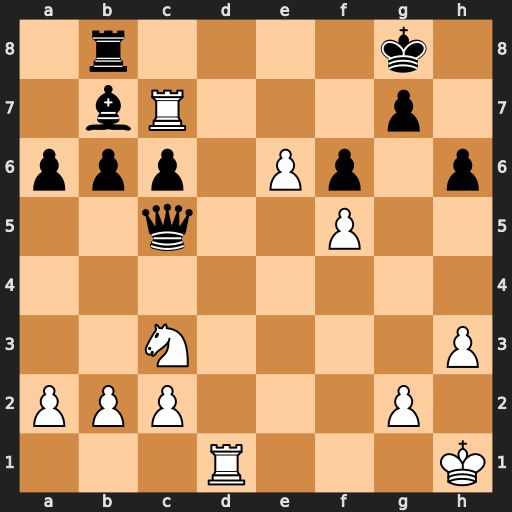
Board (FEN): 1r4k1/1bR3p1/ppp1Pp1p/2q2P2/8/2N4P/PPP3P1/3R3K
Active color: w
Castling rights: -
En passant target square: -
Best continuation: e7 Re8 Rd8 Qxe7 Rxe7